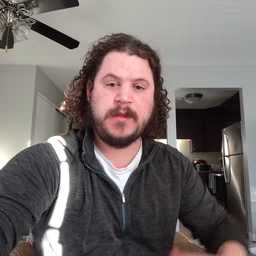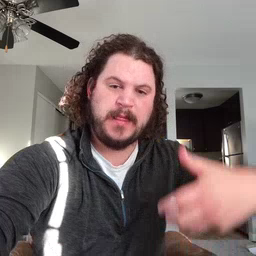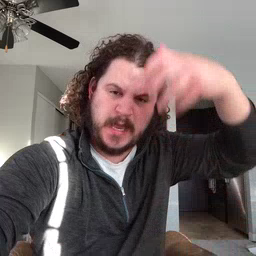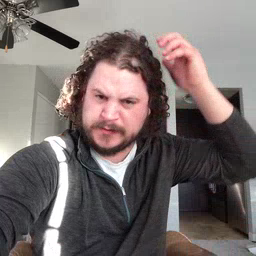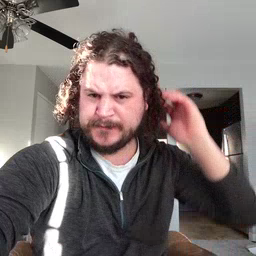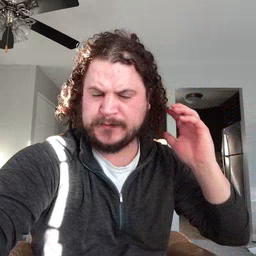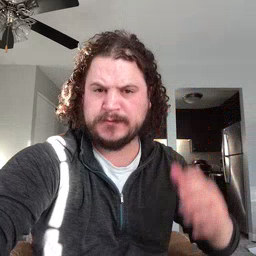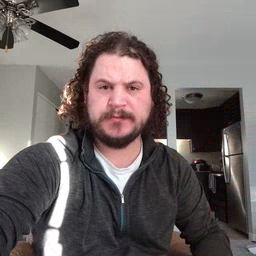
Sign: lion